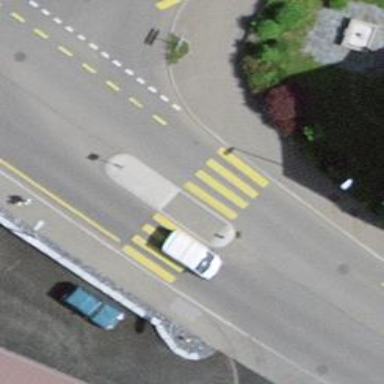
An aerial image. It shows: Zebra crossing with crossing island.